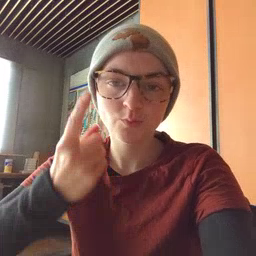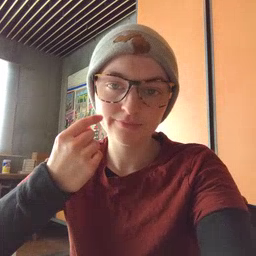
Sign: cry